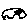
Label: car